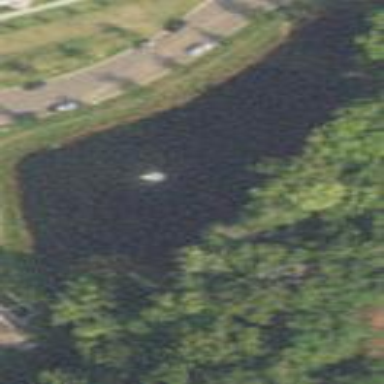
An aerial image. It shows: Peaceful pond surrounded by nature.